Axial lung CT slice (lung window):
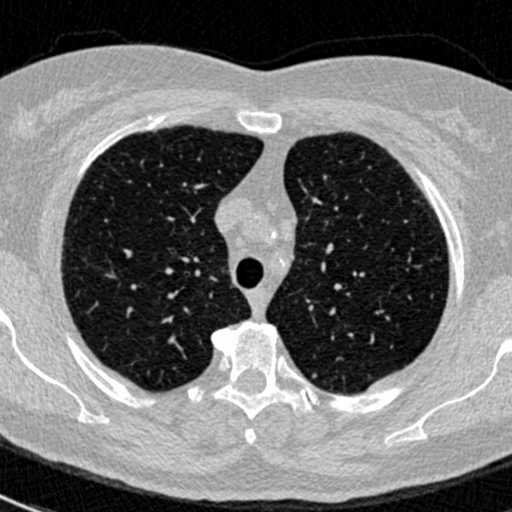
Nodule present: no